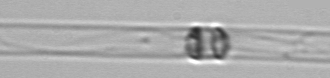
Label: Dactyliosolen_blavyanus